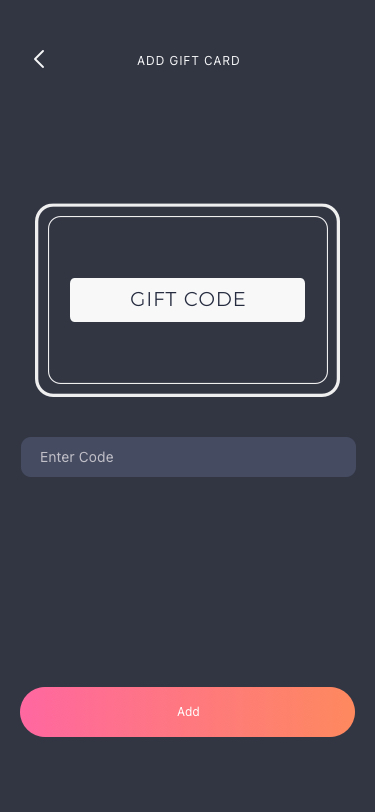
Text in this UI design:
ADD GIFT CARD